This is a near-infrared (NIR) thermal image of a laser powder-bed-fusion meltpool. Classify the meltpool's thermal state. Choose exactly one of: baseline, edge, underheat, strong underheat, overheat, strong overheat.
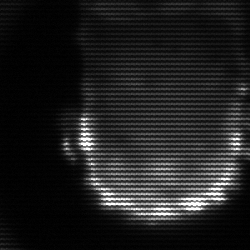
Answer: baseline